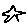
Label: star